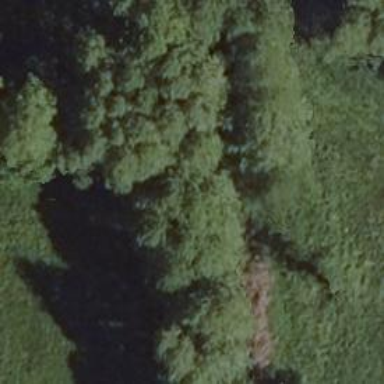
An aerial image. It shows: Row of trees in natural setting.